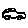
Label: car